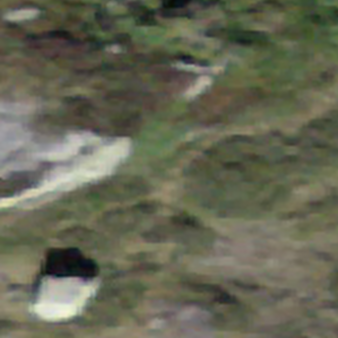
Label: other